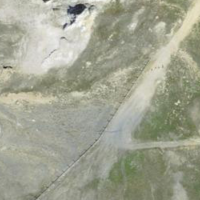
EUNIS habitat code: 48
Species observed at this site:
Leontopodium nivale